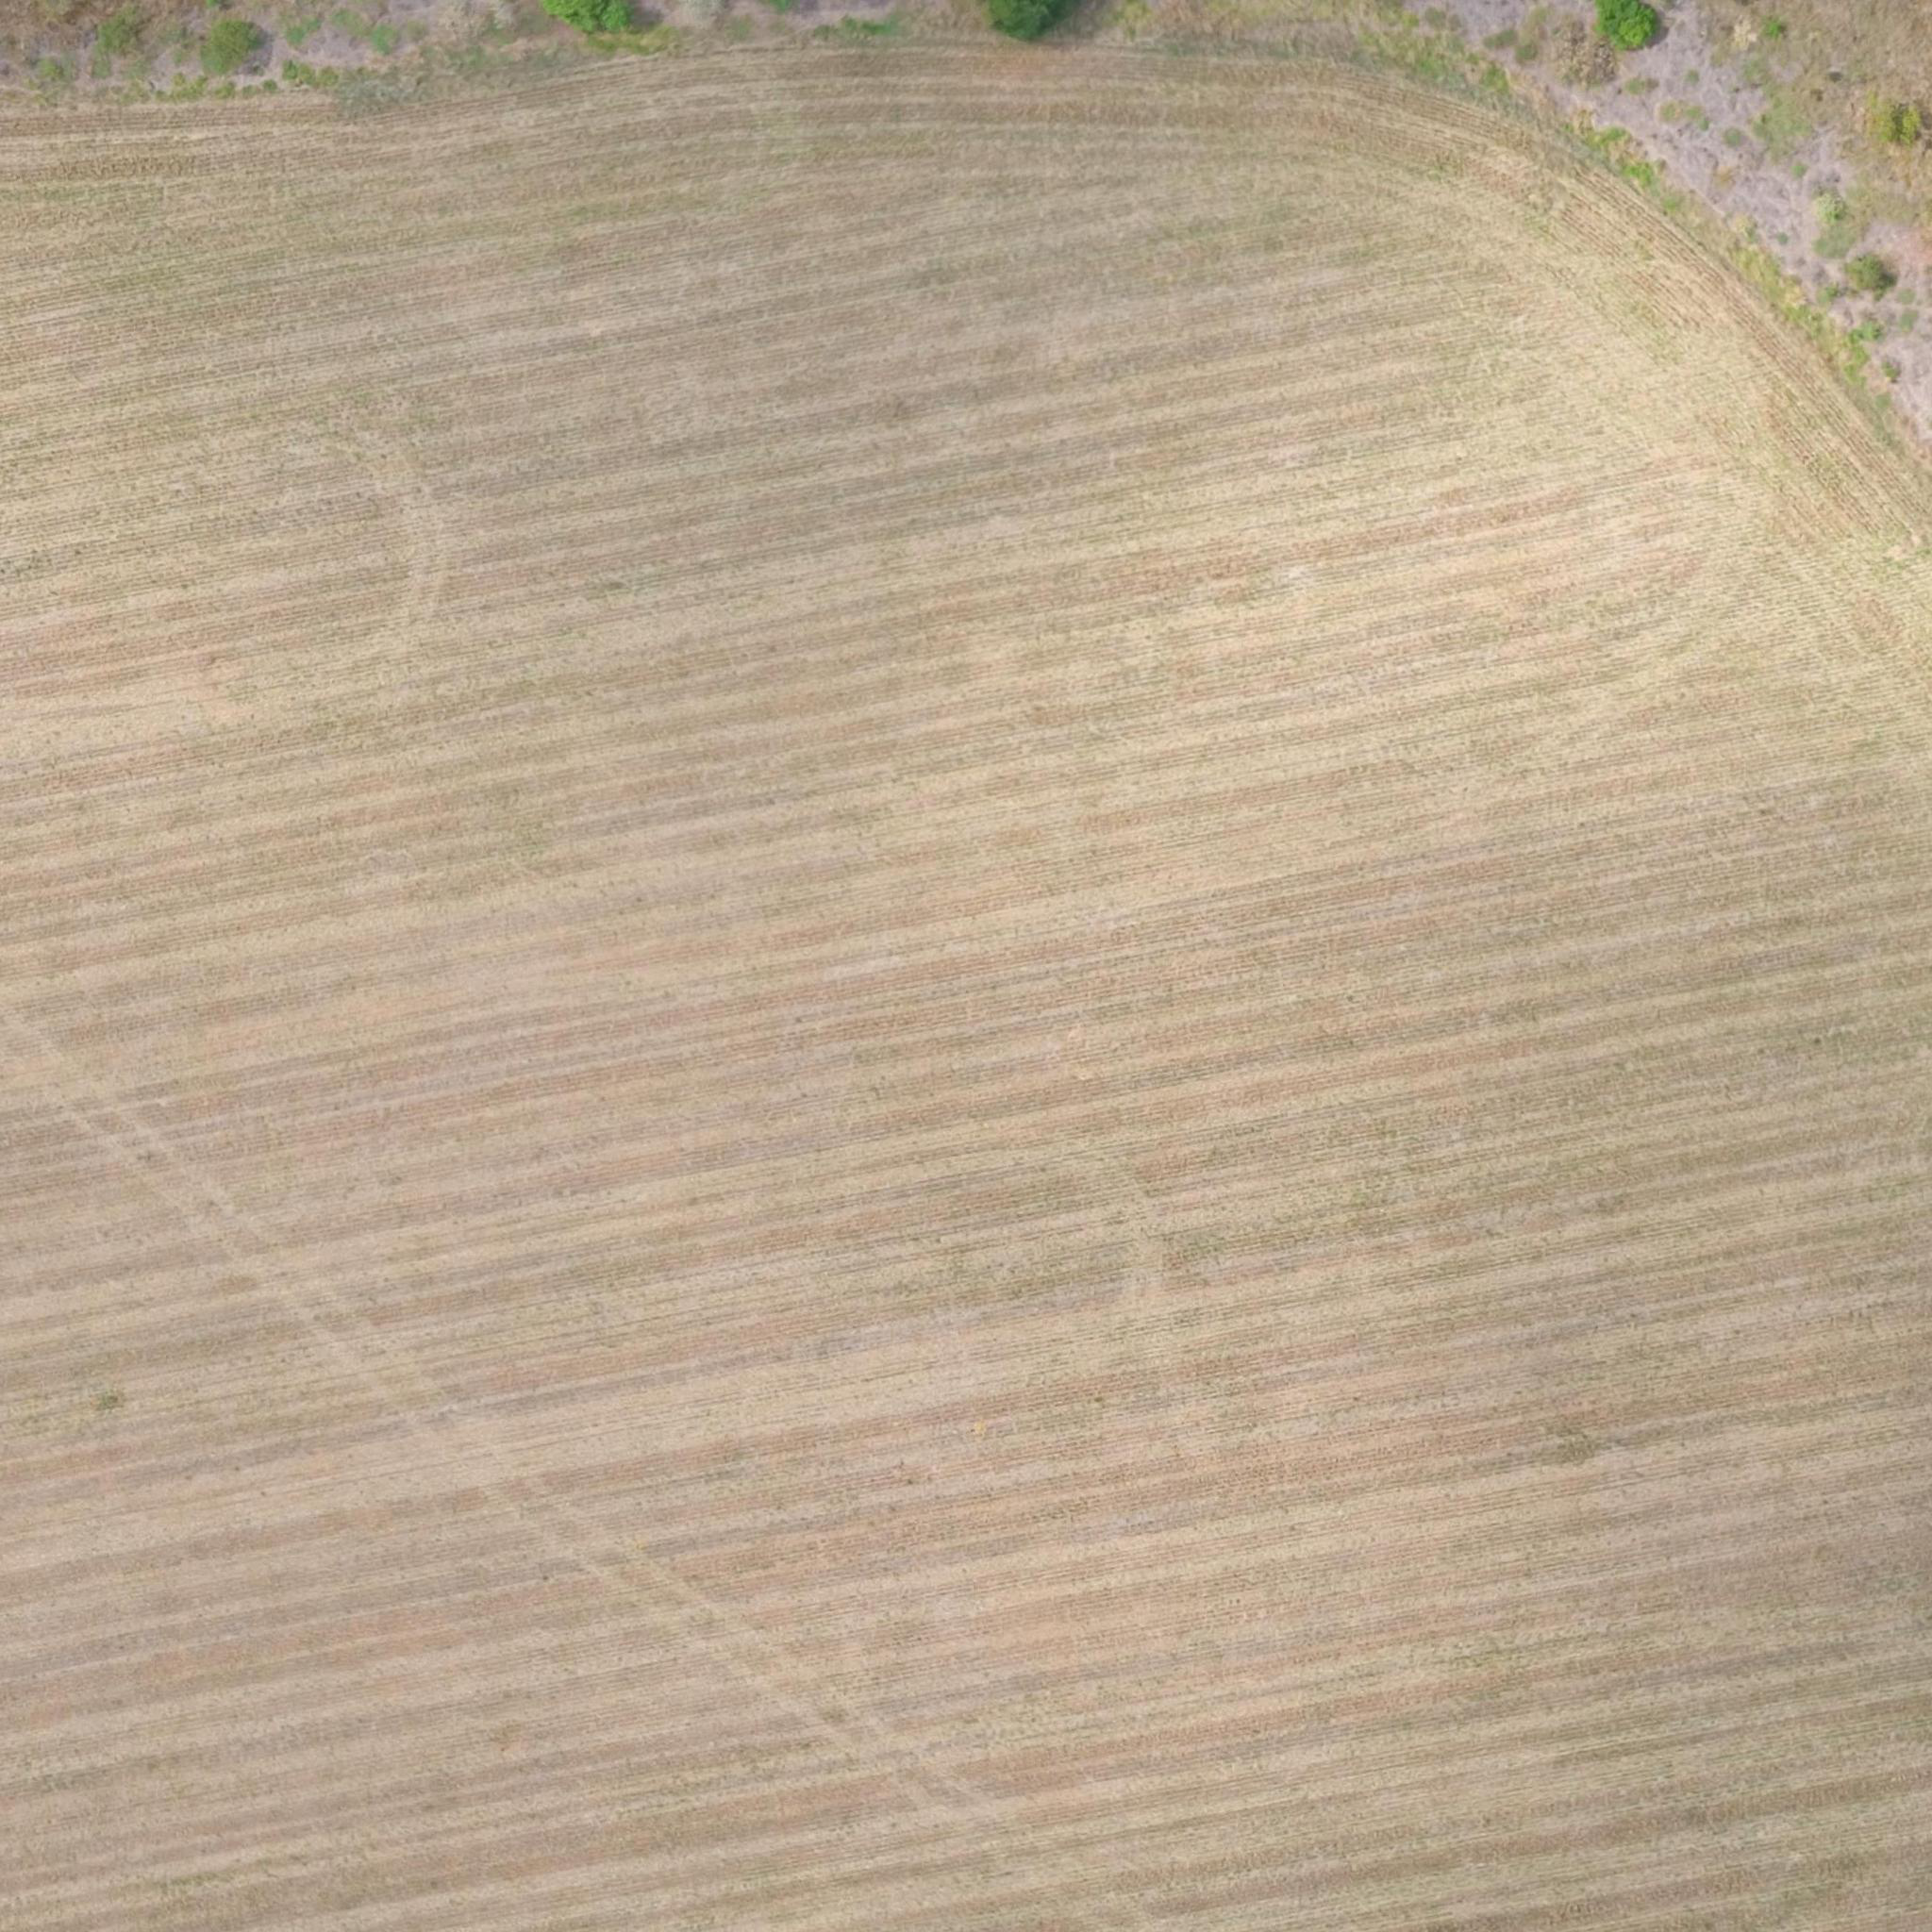
Biome: Cerrado